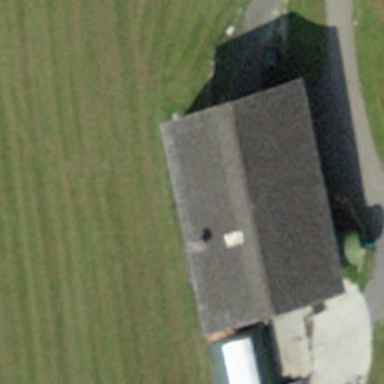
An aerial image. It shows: Rural barn.